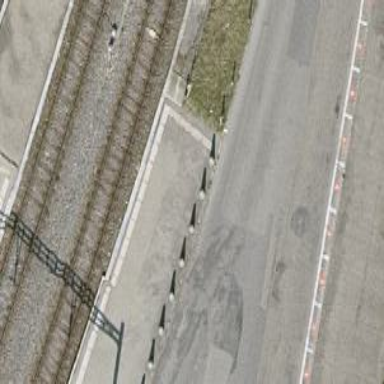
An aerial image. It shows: Bollard.